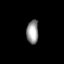
Tissue: lung
Cell type: Myeloid cells
Senescence score: 0.2006
Nuclear area (px): 275
Mean DAPI intensity: 151.938